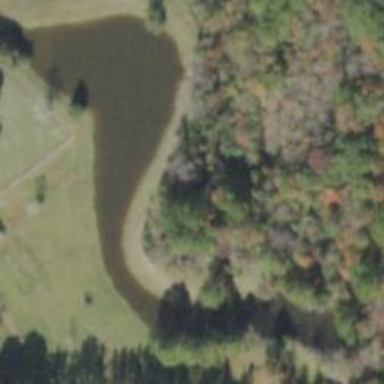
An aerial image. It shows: Reservoir of water.